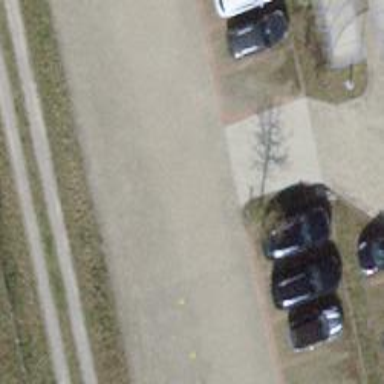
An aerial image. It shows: Service road with paving stones.